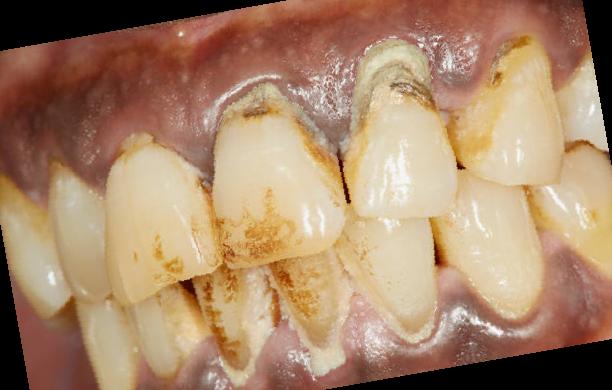
Condition: Gingivitis